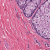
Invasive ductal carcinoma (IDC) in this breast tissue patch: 0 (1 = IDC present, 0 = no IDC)